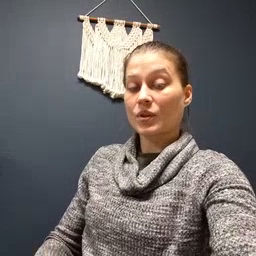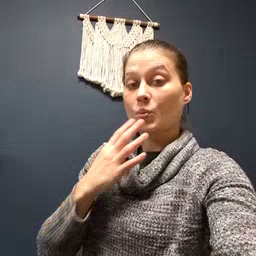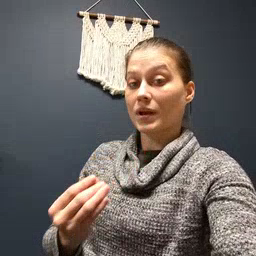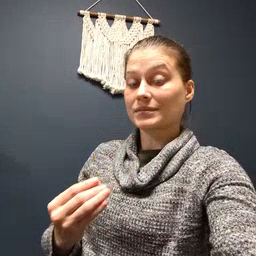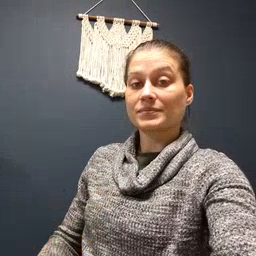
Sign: wet